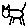
Label: cat